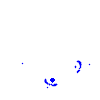
Particle: pion